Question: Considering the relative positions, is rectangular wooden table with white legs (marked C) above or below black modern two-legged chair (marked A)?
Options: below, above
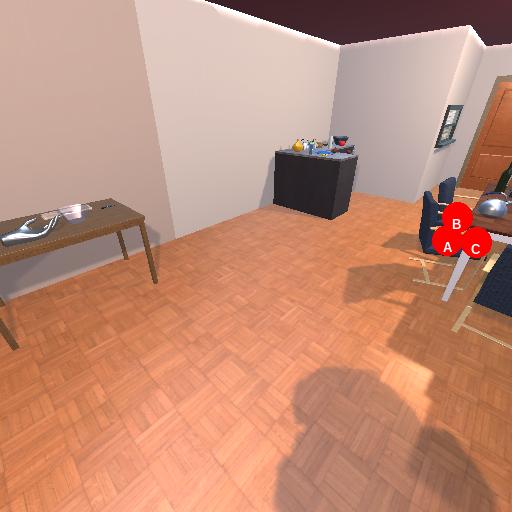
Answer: below